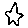
Label: star